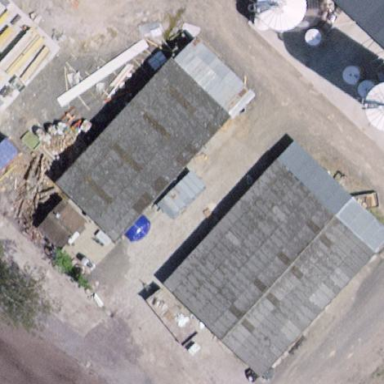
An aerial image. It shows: Farmyard area.